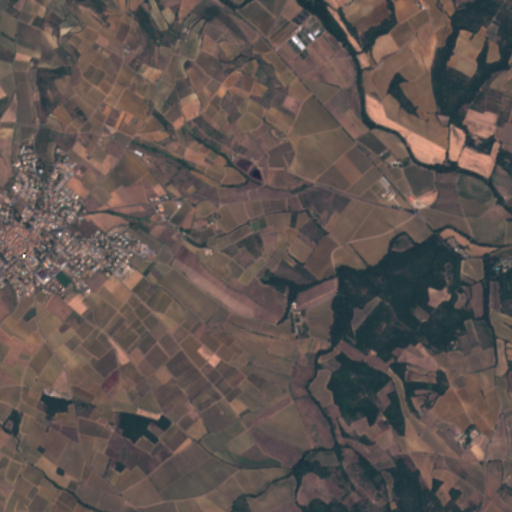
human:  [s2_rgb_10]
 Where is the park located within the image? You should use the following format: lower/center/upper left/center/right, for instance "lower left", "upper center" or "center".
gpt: The park is located in the center left of the image.
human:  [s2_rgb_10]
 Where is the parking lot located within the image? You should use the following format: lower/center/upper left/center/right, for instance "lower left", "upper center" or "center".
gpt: The parking lot is located in the center left of the image.
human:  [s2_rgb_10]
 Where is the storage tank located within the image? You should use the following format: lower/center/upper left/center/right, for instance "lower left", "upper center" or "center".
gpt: The storage tank is located in the center left of the image.
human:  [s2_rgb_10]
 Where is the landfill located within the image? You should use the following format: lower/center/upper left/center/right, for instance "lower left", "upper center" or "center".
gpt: There is no landfill in the image.